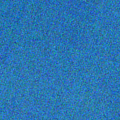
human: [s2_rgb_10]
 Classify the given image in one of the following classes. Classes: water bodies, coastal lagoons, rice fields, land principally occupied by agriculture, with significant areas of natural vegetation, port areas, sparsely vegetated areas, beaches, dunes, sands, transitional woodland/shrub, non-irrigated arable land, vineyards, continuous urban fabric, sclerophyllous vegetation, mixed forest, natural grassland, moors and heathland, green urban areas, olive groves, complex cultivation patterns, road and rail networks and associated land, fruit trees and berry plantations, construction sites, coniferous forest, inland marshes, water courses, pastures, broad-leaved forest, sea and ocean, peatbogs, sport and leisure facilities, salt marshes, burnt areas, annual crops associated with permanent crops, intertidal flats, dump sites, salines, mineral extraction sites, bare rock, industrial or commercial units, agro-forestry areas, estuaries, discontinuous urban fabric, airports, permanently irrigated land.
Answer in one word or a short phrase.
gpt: sea and ocean